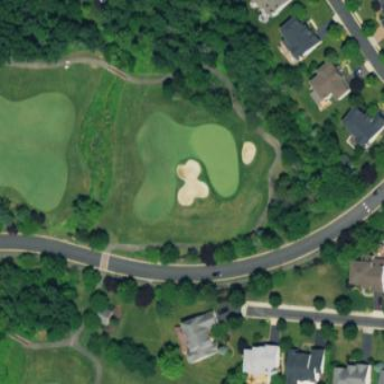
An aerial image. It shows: Golf fairway surrounded by grass.